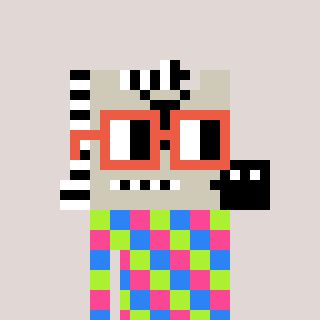
a pixel art character with square orange glasses, a zebra-shaped head and a peachy-colored body on a warm background